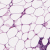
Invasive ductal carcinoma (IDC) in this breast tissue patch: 1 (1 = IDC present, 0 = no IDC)